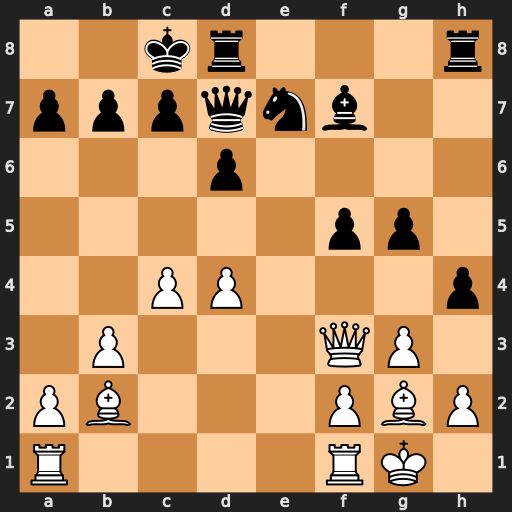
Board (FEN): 2kr3r/pppqnb2/3p4/5pp1/2PP3p/1P3QP1/PB3PBP/R4RK1
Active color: w
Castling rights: -
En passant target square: -
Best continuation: Qxb7#